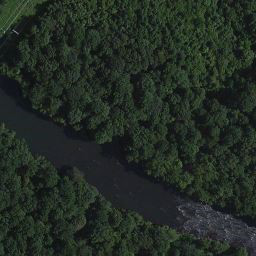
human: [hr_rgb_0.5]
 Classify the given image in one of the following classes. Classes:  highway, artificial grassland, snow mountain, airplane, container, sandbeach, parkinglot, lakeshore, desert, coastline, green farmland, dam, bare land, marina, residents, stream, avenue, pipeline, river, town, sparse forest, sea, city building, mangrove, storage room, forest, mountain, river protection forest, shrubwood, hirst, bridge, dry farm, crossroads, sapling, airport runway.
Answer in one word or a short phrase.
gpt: river